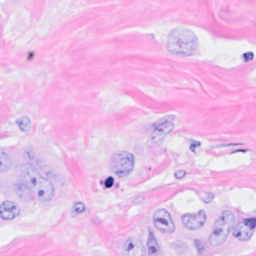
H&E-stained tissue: Breast